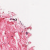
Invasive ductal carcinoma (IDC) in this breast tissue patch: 0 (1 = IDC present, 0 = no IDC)